Question: I have a JSON with internal arrays:
'''
{
"configurable": true,
"esquema": {
"no_abono": [1, 2, 3, 4, 5, 6, 7, 8, 9, 10, 11, 12, 13, 14, 15],
"id_unico": ["60a41a721e028", "60a41a721e04f", "60a41a721e05f", "60a41a721e06b", "60a41a721e076", "60a41a721e081", "60a41a721e08c", "60a41a721e098", "60a41a721e0a4", "60a41a721e0b0", "60a41a721e0bb", "60a41a721e0c6", "60a41a721e0d2", "60a41a721e0dd", "60a41a721e0e8"],
"dia_semana": ["Monday", "Wednesday", "Friday", "Sunday", "Tuesday", "Thursday", "Saturday", "Monday", "Wednesday", "Friday", "Sunday", "Tuesday", "Thursday", "Saturday", "Monday"],
"fecha": ["2021-05-17", "2021-05-19", "2021-05-21", "2021-05-23", "2021-05-25", "2021-05-27", "2021-05-29", "2021-05-31", "2021-06-02", "2021-06-04", "2021-06-06", "2021-06-08", "2021-06-10", "2021-06-12", "2021-06-14"],
"abono": [80, 80, 80, 80, 80, 80, 80, 80, 80, 80, 80, 80, 80, 80, 80],
"remanente": [1040, 960, 880, 800, 720, 640, 560, 480, 400, 320, 240, 160, 80, 0, -80]
}
}
'''
My code to write the table is:
'''
var tabla = '';
for (i in resultado.esquema) {
tabla += '<tr>';
tabla += '<td>' + resultado.esquema["no_abono"][i] + '</td>';
tabla += '<td>' + resultado.esquema["id_unico"][i] + '</td>';
tabla += '<td>' + resultado.esquema["fecha"][i] + '</td>';
tabla += '<td>' + resultado.esquema["dia_semana"][i] + '</td>';
tabla += '<td>' + resultado.esquema["remanente"][i] + '</td>';
tabla += '<td>' + resultado.esquema["abono"][i] + '</td>';
tabla += '</tr>';
}
$('#tbl_abonos_prestamo').append(tabla);
'''
But always run as 'undefined'

How to get internals values in array?
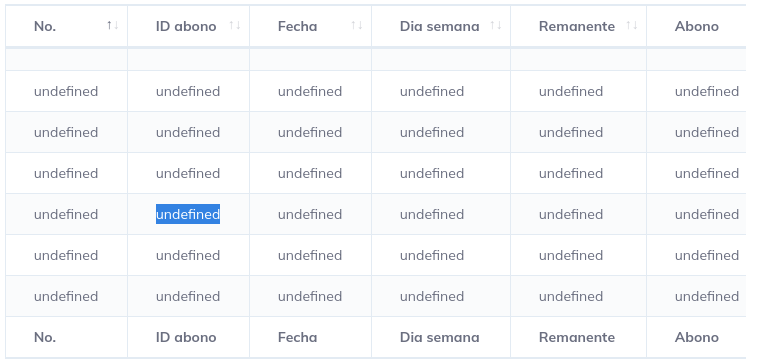
Answer: You could make things easier by pre-processing the data and making an array of objects with all properties (rows). Then, creating your table will become simpler:
'''
var resultado = {"configurable":true,"esquema":{"no_abono":[1,2,3,4,5,6,7,8,9,10,11,12,13,14,15],"id_unico":["60a41a721e028","60a41a721e04f","60a41a721e05f","60a41a721e06b","60a41a721e076","60a41a721e081","60a41a721e08c","60a41a721e098","60a41a721e0a4","60a41a721e0b0","60a41a721e0bb","60a41a721e0c6","60a41a721e0d2","60a41a721e0dd","60a41a721e0e8"],"dia_semana":["Monday","Wednesday","Friday","Sunday","Tuesday","Thursday","Saturday","Monday","Wednesday","Friday","Sunday","Tuesday","Thursday","Saturday","Monday"],"fecha":["2021-05-17","2021-05-19","2021-05-21","2021-05-23","2021-05-25","2021-05-27","2021-05-29","2021-05-31","2021-06-02","2021-06-04","2021-06-06","2021-06-08","2021-06-10","2021-06-12","2021-06-14"],"abono":[80,80,80,80,80,80,80,80,80,80,80,80,80,80,80],"remanente":[1040,960,880,800,720,640,560,480,400,320,240,160,80,0,-80]}};
var rows = resultado.esquema.no_abono.map(
(_, i) => Object.fromEntries(
Object.entries(resultado.esquema).map(([k, v]) => [k, v[i]])
)
);
var tabla = rows.map(row => '
<tr>
<td>${row.no_abono}</td>
<td>${row.id_unico}</td>
<td>${row.fecha}</td>
<td>${row.dia_semana}</td>
<td>${row.remanente}</td>
<td>${row.abono}</td>
</tr>
').join('');
console.log(tabla);
'''